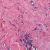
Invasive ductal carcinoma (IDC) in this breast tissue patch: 0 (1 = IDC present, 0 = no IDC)